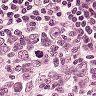
Metastatic tissue present: no